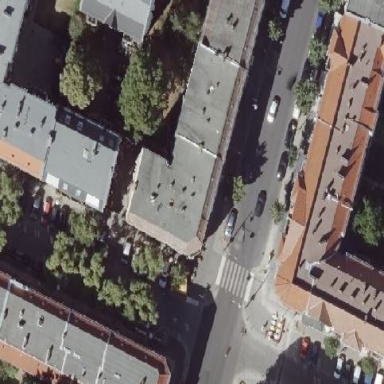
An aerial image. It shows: Saltbox shaped roof on apartment building.